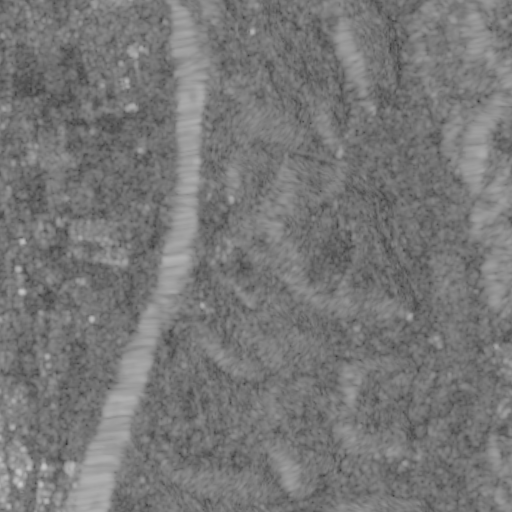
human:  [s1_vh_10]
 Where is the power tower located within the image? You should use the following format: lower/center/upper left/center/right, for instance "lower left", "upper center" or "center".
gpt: The power tower is located in the lower right of the image.
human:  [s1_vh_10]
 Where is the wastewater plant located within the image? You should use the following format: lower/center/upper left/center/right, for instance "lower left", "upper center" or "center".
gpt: The wastewater plant is located in the lower right of the image.
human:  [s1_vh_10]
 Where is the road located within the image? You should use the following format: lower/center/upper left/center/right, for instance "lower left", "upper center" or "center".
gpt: There is no road in the image.

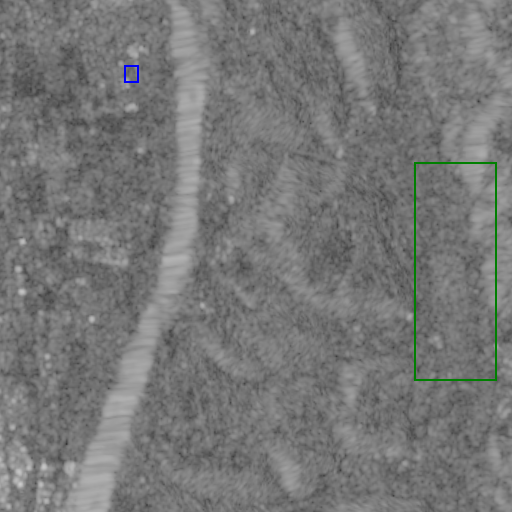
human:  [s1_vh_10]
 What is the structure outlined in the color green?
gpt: The structure outlined in green is a crop field.
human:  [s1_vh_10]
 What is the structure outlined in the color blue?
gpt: The structure outlined in blue is a park.
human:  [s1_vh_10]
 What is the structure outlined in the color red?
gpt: There is no red outline.